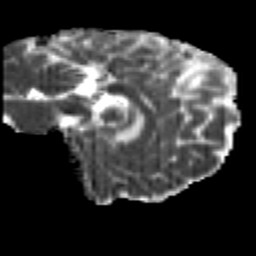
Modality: MD
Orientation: sagittal
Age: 27
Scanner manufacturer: siemens
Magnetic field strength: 3 T
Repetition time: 2.2 s
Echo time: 0.084 s